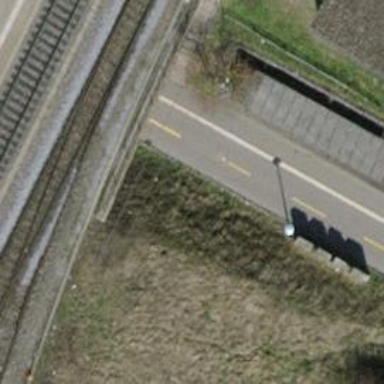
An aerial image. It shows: Asphalt cycleway with asphalt footway alongside it.